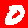
Digit: 0